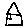
Label: house